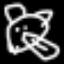
Label: frog